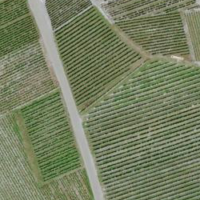
EUNIS habitat code: 40
Species observed at this site:
Gymnadenia conopsea